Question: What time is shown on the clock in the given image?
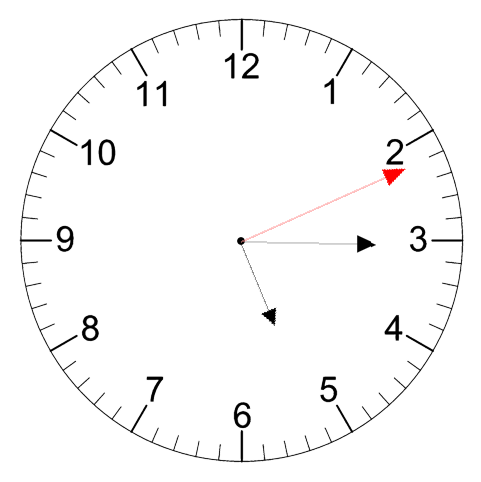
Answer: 05:15:11